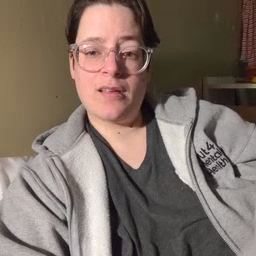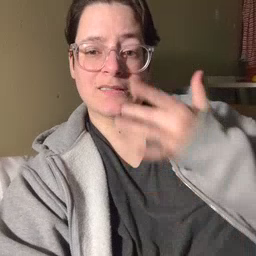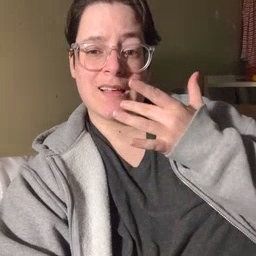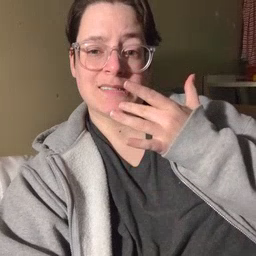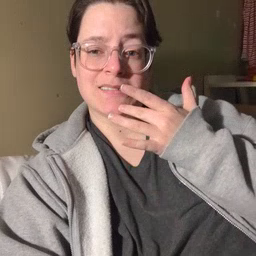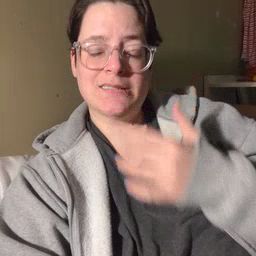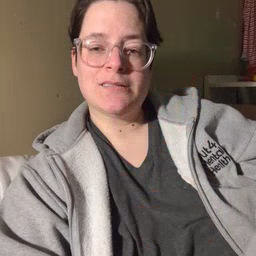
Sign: taste